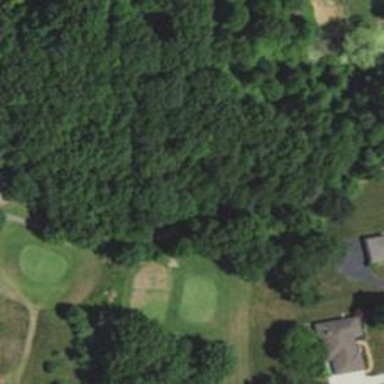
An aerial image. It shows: Service road used as golf cart path.